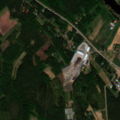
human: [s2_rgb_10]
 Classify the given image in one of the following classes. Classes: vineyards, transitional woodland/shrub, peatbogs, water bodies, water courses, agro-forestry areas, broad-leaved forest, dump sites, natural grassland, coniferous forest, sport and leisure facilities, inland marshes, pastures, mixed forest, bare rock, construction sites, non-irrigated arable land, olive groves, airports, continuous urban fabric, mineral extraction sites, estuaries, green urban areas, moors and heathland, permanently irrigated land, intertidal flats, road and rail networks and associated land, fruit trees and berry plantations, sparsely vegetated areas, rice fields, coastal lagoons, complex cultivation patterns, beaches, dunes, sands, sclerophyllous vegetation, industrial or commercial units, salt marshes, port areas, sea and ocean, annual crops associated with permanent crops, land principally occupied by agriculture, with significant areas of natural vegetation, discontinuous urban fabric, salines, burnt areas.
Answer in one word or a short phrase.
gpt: discontinuous urban fabric, non-irrigated arable land, land principally occupied by agriculture, with significant areas of natural vegetation, coniferous forest, mixed forest, water courses